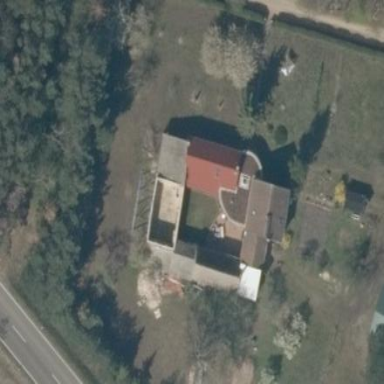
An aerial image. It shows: Simple house.